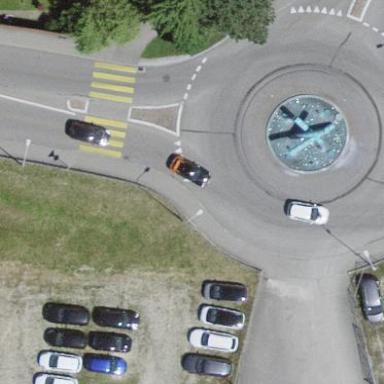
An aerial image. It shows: Secondary road made of asphalt leading to roundabout.